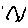
Label: bird